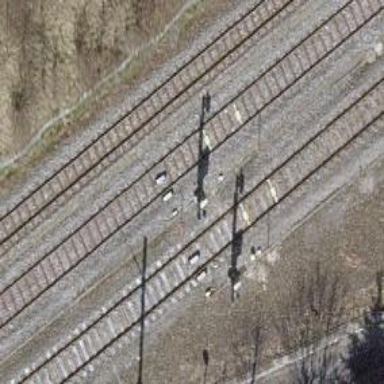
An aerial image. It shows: Railway signal.